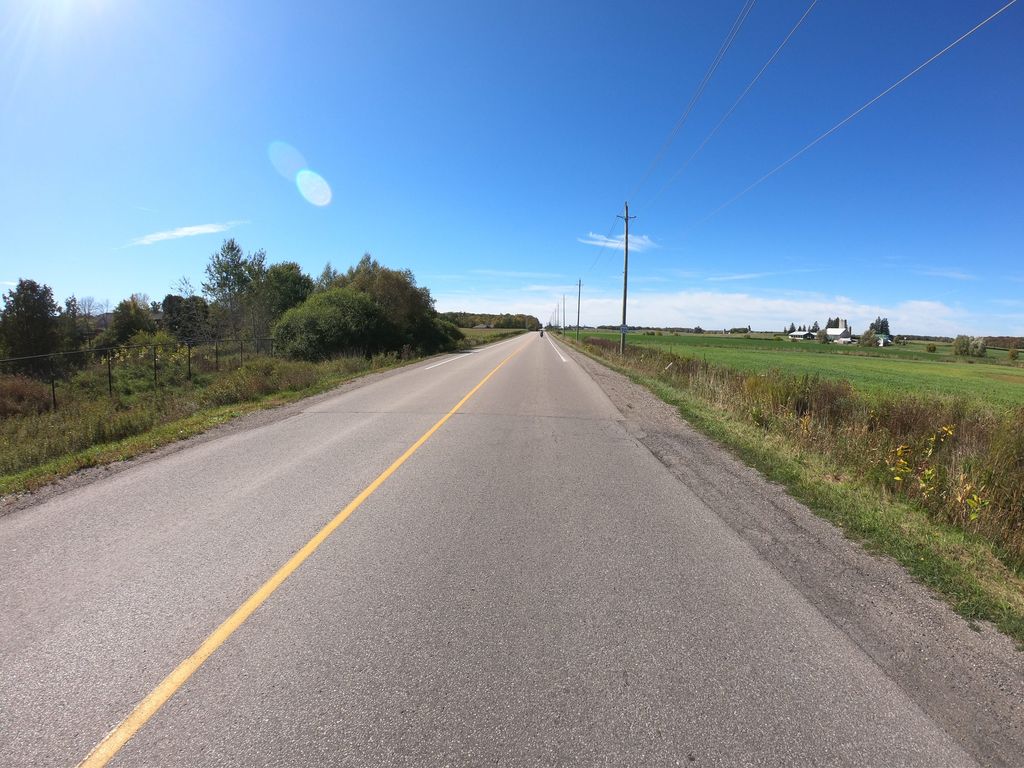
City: kitchener-waterloo